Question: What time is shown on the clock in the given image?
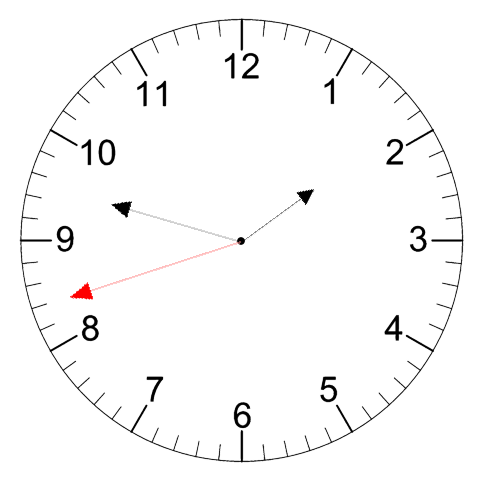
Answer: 01:47:42